Question: I develop a mobile web app and I am testing it for accessibility. I have come across some checkboxes that can't be checked when using TalkBack on Android (with "Explore by Touch" enabled) or VoiceOver on iOS.
The issue is that we "hide" the actual checkbox and the user sees and interacts with a styled label that looks and acts like a checkbox.
This is part of the CSS that hides the actual checkbox:
'''
.input-tick {
position: absolute;
left: -999em;
'''
Here is the full HTML and CSS example (See also on <URL>
'''
.input-tick {
position: absolute;
left: -999em;
}
.input-tick[disabled] + label {
cursor: not-allowed;
opacity: 0.5;
}
.input-tick[type="checkbox"]:checked + label::after {
border: 3px solid;
border-right: none;
border-top: none;
content: "";
height: 10px;
left: 4px;
position: absolute;
top: 4px;
width: 14px;
transform: rotate(-55deg);
}
.input-tick[type="radio"] + label::before {
border-radius: 100%;
}
.input-tick + label {
cursor: pointer;
font-size: 14px;
margin-bottom: 0;
position: relative;
}
.input-tick + label::before {
border: 2px solid #000;
content: "";
display: inline-block;
height: 22px;
margin-right: 0.5em;
vertical-align: -6px;
width: 22px;
}
.input-tick + label:not(.checkbox):not(.block-label) {
display: inline-block;
}
.center {
text-align: center;
}
'''
'''
<div class="center">
<input type="checkbox" class="input-tick" id="agree-to-terms" name="agree-to-terms">
<label for="agree-to-terms">
I agree
</label>
</div>
'''
TalkBack and VoiceOver try to outline both the hidden checkbox and the label:

When VoiceOver and TalkBack try to "click" the checkbox, the x and y coordinates of the click are in the middle of the box that is trying to outline the checkbox and the label. This click is outside of the label for the checkbox, so the checkbox doesn't get checked.
Is there a way to get VoiceOver and TalkBack to only deal with the label? Any other way to fix this?
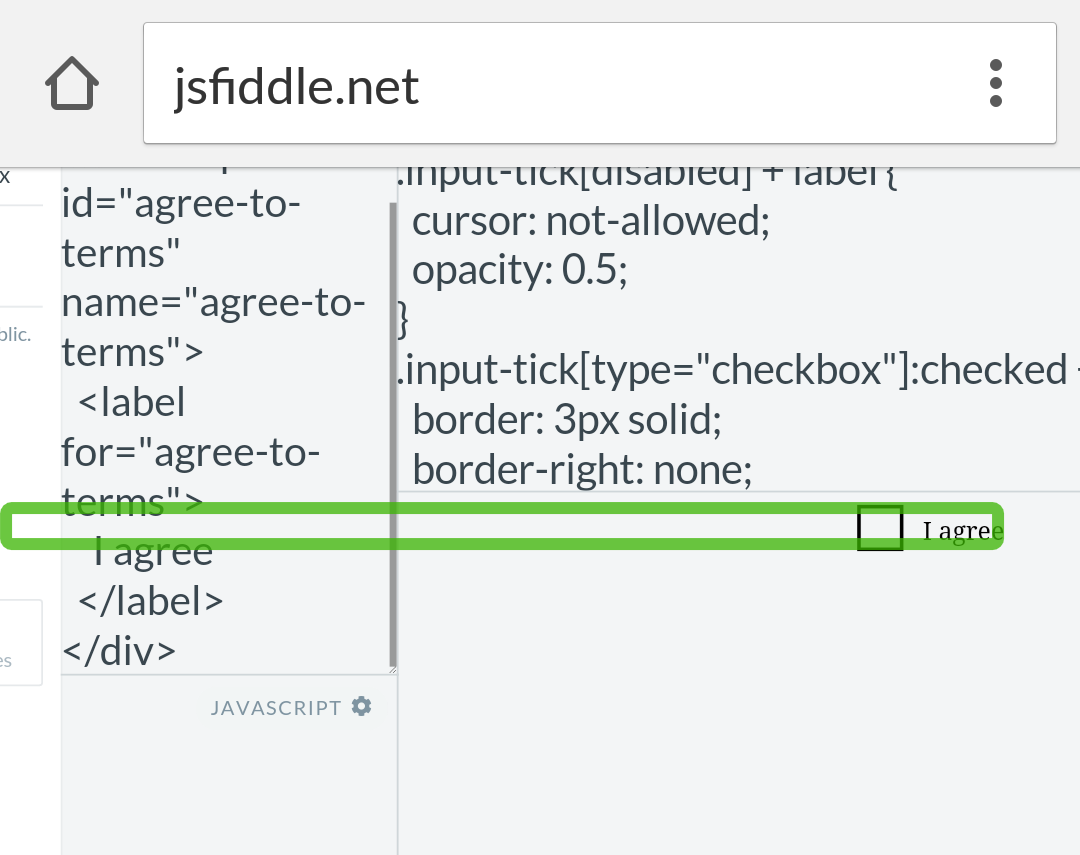
Answer: I think I may have found a solution to this issue. After looking at other ways to do a styled checkbox, I found that many suggest to use 'display: none' or 'visibility: hidden', but it sounds like this removes some functionality of the checkboxes (being able to tab to focus them and spacebar to toggle).
But there is another way to hide the checkbox. Instead of this:
'''
.input-tick {
position: absolute;
left: -999em;
}
'''
We can do this:
'''
.input-tick {
position: absolute;
opacity: 0;
z-index: -1;
}
'''
Found over here: <URL>
Since the styled checkbox is bigger than the actual checkbox, the actual checkbox is not visible. This produces the expected result when using TalkBack or VoiceOver: